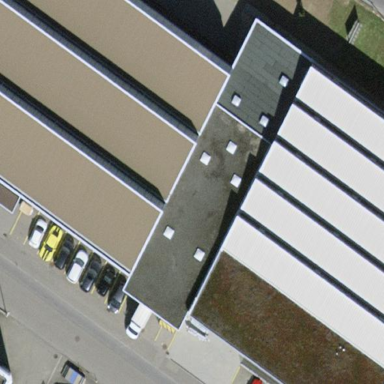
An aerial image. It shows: Industrial building.